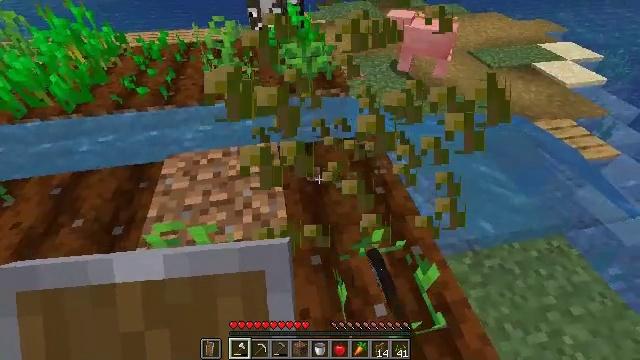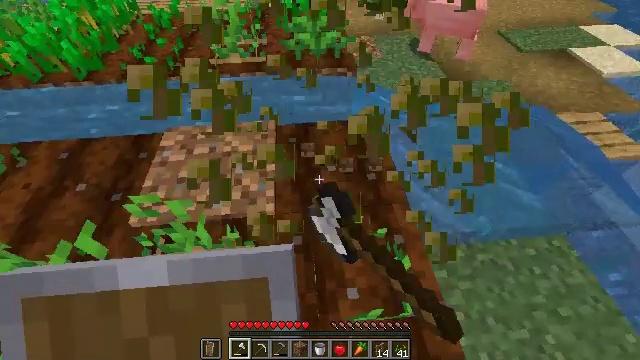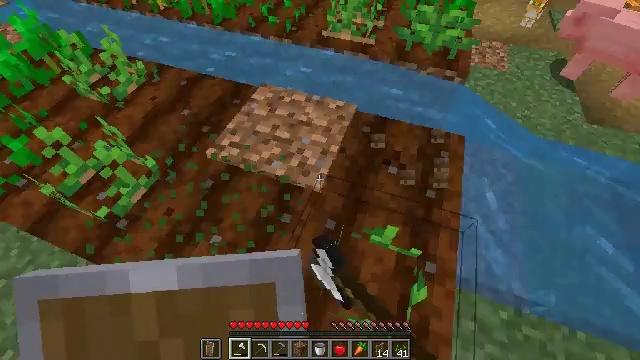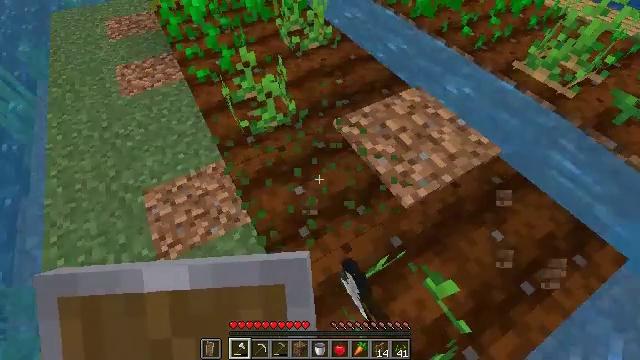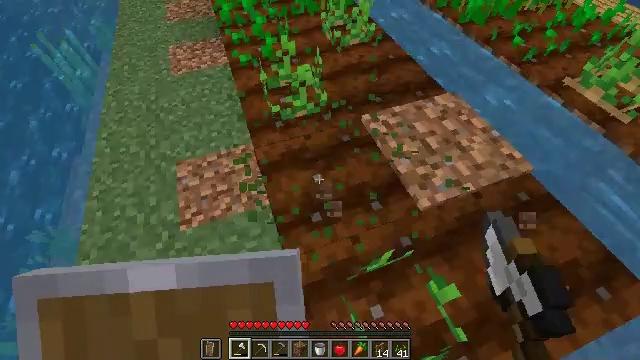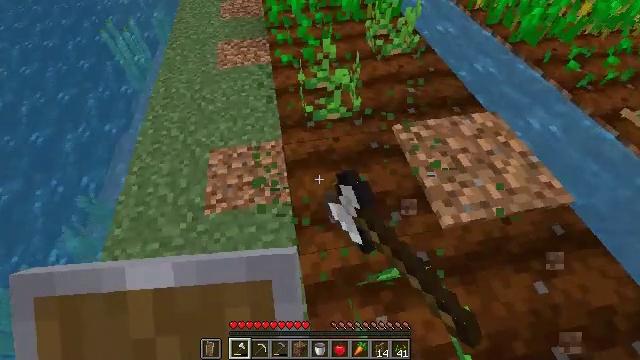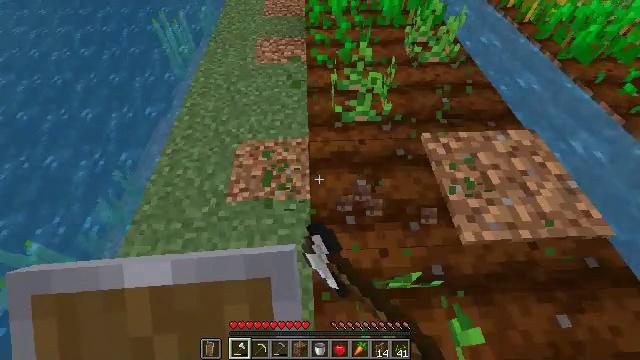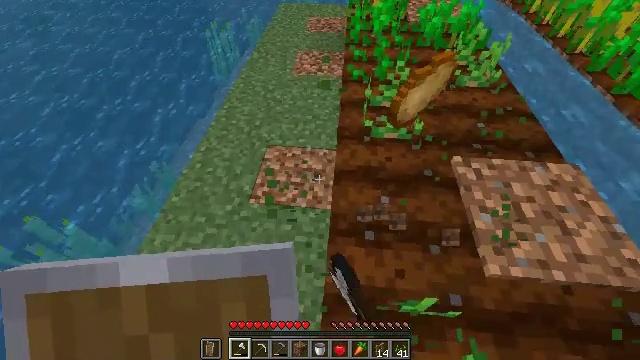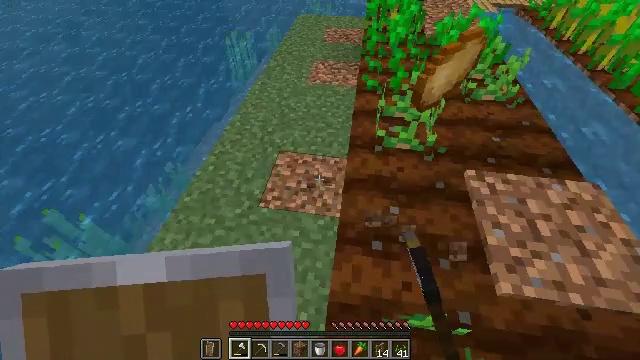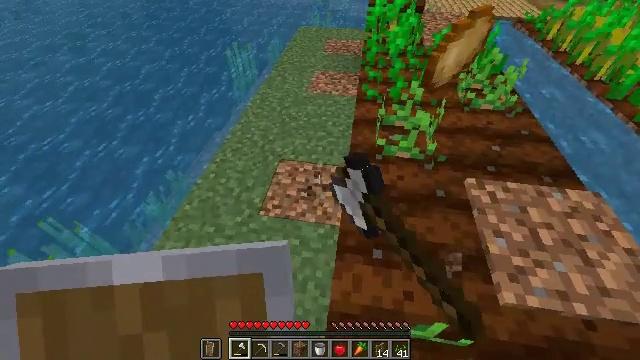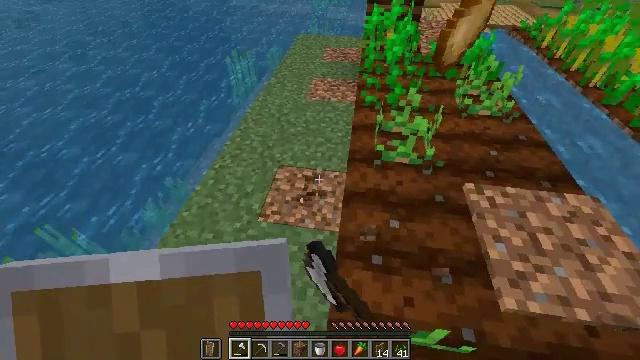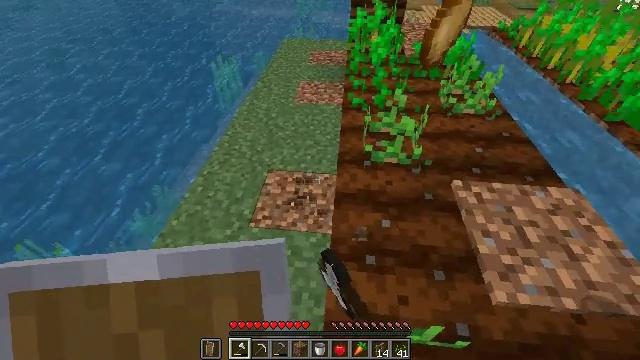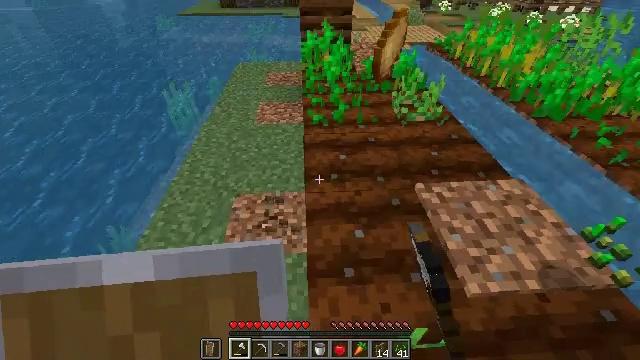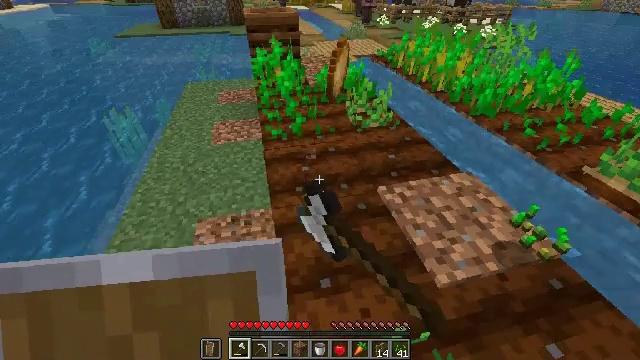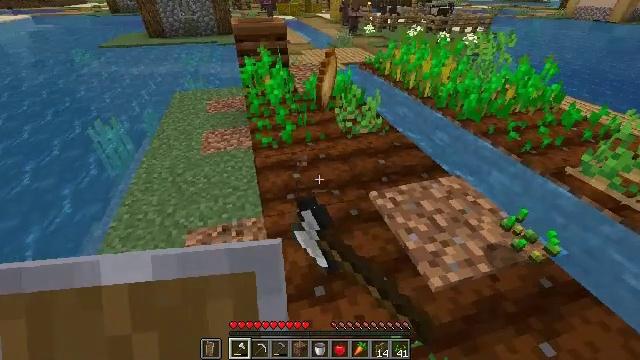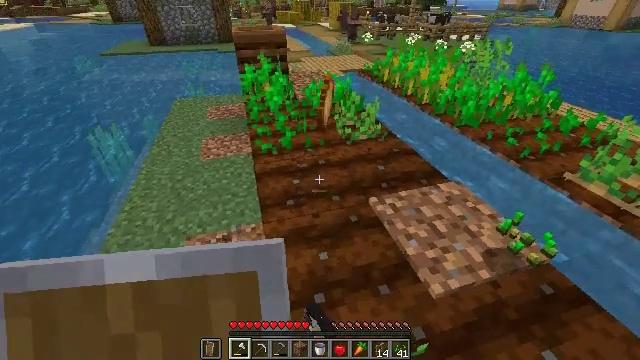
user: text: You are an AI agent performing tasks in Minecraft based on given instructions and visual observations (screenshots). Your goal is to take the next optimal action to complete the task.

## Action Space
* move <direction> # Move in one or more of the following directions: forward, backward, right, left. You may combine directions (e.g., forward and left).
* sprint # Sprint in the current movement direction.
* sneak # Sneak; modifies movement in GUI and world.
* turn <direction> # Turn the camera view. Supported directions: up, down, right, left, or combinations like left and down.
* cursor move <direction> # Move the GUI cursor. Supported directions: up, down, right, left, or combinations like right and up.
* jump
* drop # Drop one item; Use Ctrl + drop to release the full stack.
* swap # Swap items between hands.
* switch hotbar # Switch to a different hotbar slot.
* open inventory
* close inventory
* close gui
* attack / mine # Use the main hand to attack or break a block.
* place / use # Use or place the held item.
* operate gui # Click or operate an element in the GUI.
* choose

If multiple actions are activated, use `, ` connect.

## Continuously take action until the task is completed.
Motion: motion action
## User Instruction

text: Break the potato plant to gather potatoes.
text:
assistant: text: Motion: move right, turn left and down, attack / mine
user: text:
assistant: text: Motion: move right, turn left and down, attack / mine
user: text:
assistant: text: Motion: turn left, attack / mine
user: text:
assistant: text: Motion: turn left, attack / mine
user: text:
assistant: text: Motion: turn left and up, attack / mine
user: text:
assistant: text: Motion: turn left, attack / mine
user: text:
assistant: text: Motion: turn left and up, attack / mine
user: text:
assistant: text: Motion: turn left and up, attack / mine
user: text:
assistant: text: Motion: turn up, attack / mine
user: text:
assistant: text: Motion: turn up, attack / mine
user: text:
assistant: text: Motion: turn right, attack / mine
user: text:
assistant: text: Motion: turn right and up, attack / mine
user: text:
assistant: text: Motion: turn right and up, attack / mine
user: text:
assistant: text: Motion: turn right and up
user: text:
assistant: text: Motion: turn up
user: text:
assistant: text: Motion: turn up
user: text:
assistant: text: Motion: no_op